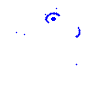
Particle: electron